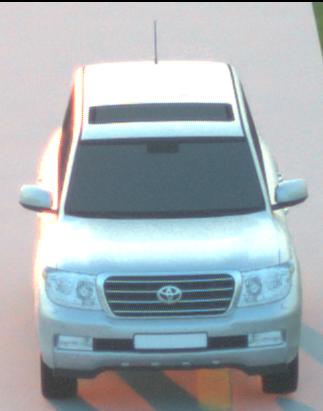
Make: Toyota
Model: Land Cruiser V8 4.7
Detailed model: Land Cruiser V8 (J20)
Model produced from: 2008/03
Model produced until: 2009/11
Doors: 5
Color: white
Road condition: dry road
Daytime: sunrise or sunset
Contrast: medium contrast